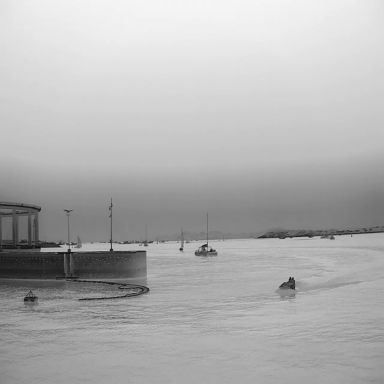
There are 17 objects shown in the infrared image, including a canoe, nine bulk_carriers, and seven sailboats.